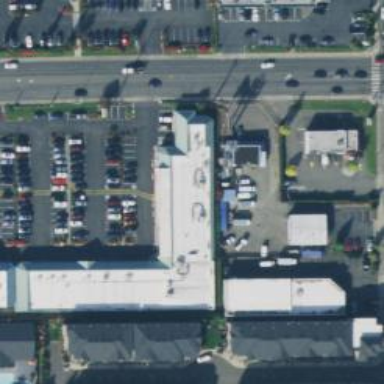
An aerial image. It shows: Commercial area.